Interaction volume radius: 10 \u00c5
Interaction volume height: 15 \u00c5
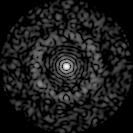
Disorder parameter: 0.8282